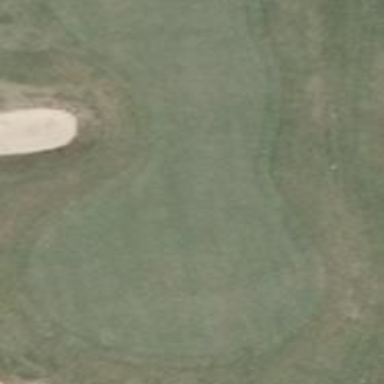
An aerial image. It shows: View of golf hole.